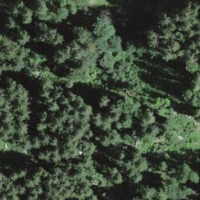
EUNIS habitat code: 43
Species observed at this site:
Filipendula ulmaria